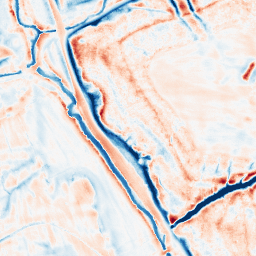
Category: edge_preserving
Decomposition family: bilateral
Decomposition parameters: d: 21
sigma_color: 75
sigma_space: 100
Upsampling method: lanczos
Upsampling parameters: scale: 8
Upsampling scale: 8